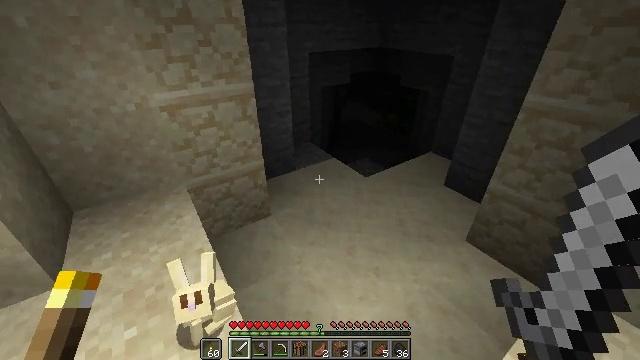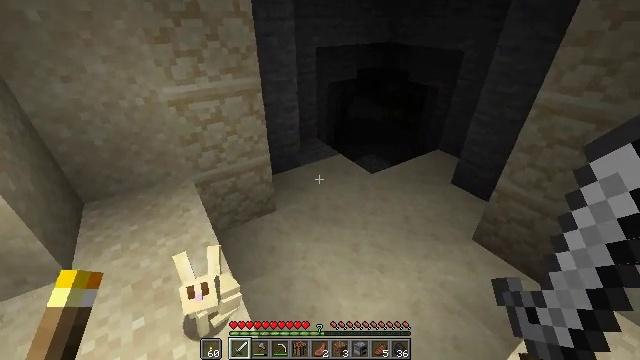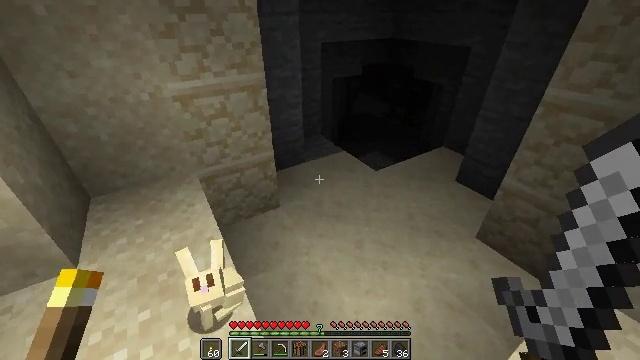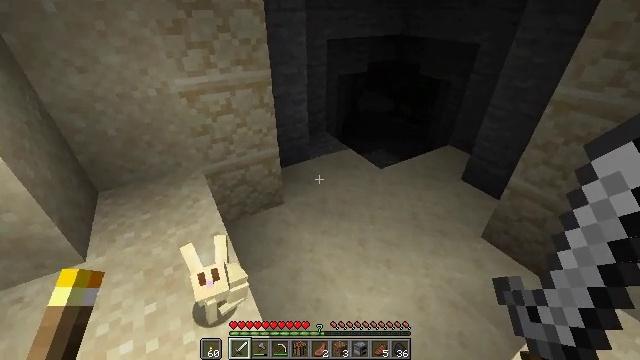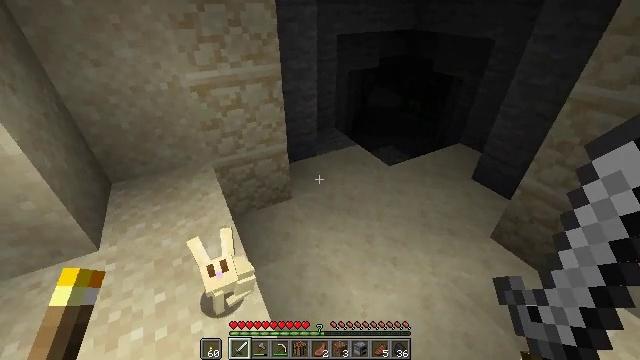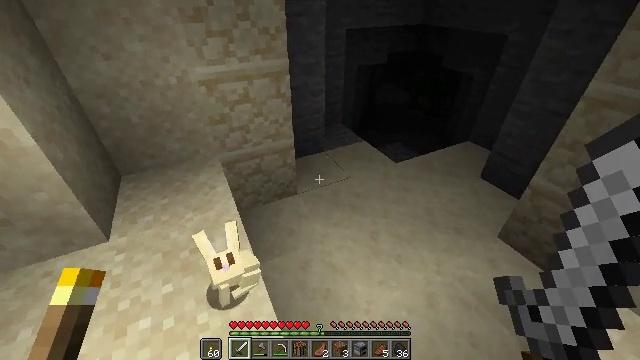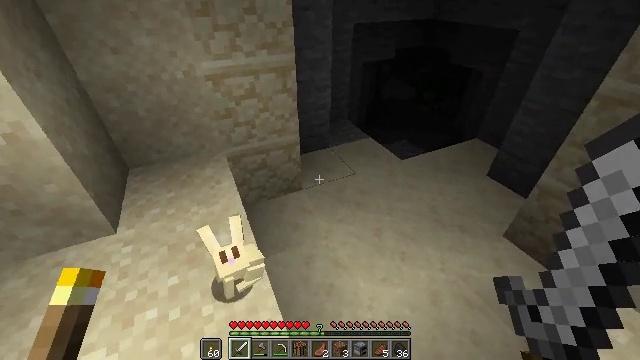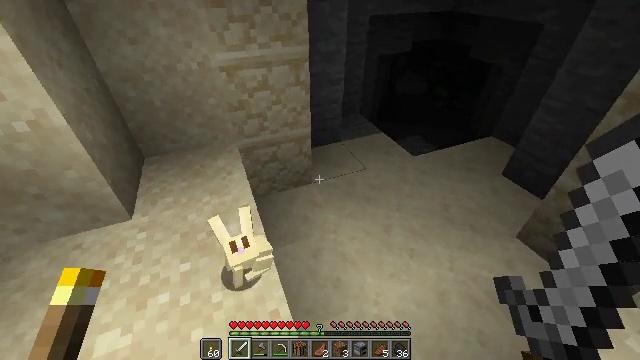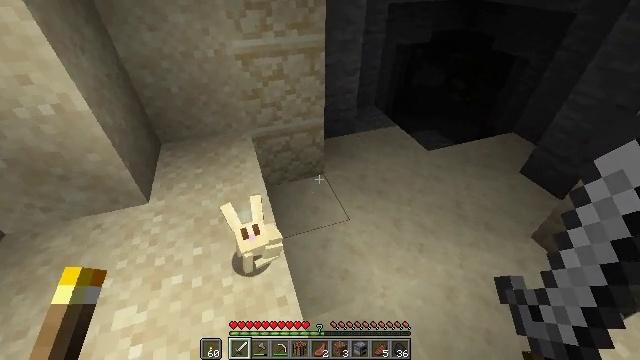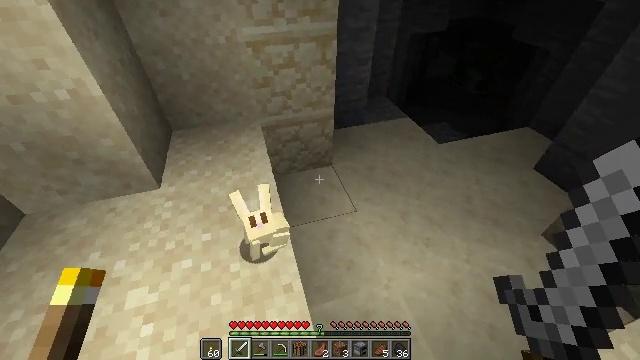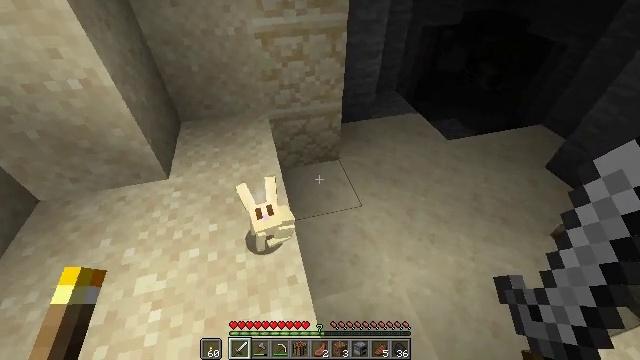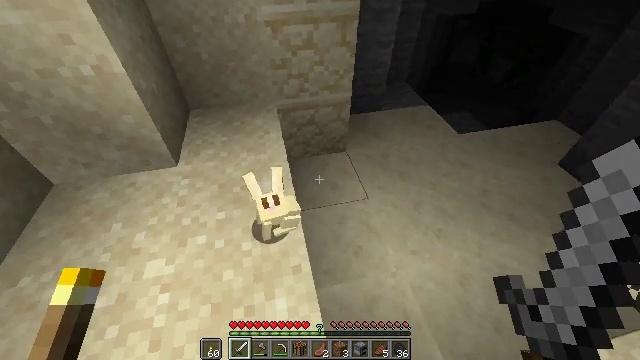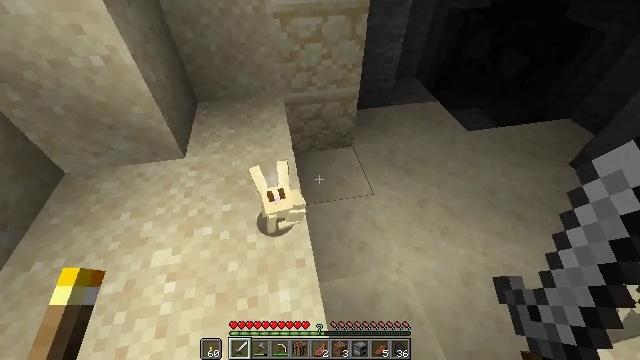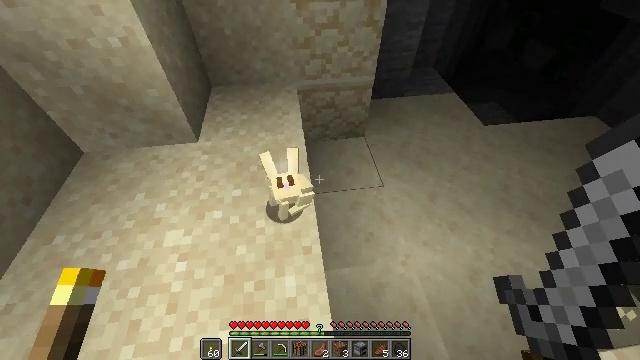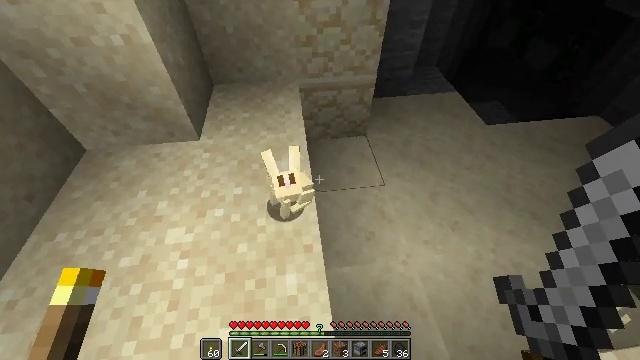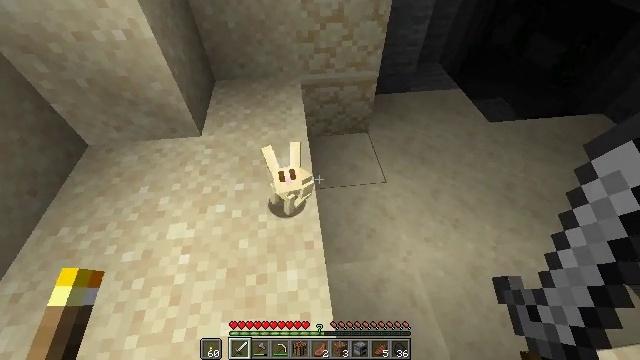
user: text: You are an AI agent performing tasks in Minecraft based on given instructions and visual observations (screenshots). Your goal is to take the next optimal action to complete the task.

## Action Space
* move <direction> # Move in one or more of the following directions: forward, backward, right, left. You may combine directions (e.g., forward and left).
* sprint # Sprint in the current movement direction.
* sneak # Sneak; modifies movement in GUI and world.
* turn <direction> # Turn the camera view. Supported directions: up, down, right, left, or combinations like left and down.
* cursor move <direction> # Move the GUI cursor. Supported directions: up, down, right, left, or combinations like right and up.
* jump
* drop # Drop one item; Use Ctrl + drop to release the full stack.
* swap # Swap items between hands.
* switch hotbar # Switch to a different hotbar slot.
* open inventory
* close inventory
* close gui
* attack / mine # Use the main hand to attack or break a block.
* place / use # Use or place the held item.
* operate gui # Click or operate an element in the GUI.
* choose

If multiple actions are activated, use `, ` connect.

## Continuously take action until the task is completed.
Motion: motion action
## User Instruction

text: Hunt a rabbit.
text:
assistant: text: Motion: turn left
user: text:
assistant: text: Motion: no_op
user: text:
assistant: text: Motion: turn left
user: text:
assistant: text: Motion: turn left
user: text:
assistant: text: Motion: turn left
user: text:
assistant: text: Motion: turn left
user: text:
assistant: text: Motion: turn left and down
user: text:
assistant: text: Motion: turn left and down
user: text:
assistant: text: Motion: turn left and down
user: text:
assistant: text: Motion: turn left and down
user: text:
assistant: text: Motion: turn left and down
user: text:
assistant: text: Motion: turn left and down
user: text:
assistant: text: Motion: turn left and down
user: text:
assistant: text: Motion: no_op
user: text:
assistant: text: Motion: no_op
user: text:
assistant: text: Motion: turn left and down
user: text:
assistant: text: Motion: no_op
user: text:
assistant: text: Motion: no_op
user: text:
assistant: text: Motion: turn left
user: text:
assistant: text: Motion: turn left
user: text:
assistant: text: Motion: turn left
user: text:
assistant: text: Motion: no_op
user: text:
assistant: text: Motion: no_op
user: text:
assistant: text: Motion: no_op
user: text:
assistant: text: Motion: attack / mine
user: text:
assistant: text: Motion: attack / mine
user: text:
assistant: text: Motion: no_op
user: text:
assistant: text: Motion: no_op
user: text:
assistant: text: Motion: no_op
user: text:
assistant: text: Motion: no_op